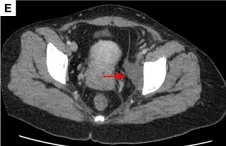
The short diameter of retroperitoneal lymph nodes was 1.66 cm, and the short diameter of left pelvic lymph nodes was 3.45 cm [red arrow, (D, E)]. The efficacy was PD. PD, progressive disease.
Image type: radiology (ct)